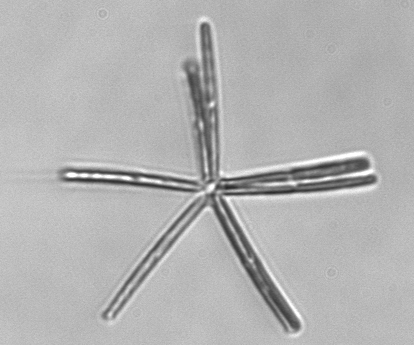
Label: Thalassionema